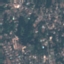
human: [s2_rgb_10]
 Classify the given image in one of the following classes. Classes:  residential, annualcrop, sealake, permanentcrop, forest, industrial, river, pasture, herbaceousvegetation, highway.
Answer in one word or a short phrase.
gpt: Residential